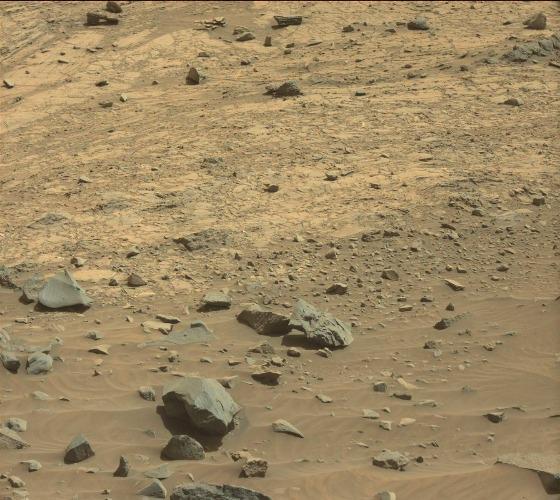
Terrain classes present: Bedrock, Gravel / Sand / Soil, Rock, Shadow